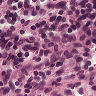
Metastatic tissue present: no